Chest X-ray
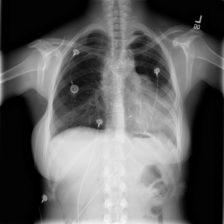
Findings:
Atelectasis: negative
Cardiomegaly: negative
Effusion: negative
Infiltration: positive
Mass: negative
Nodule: negative
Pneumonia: negative
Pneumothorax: negative
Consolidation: negative
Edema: negative
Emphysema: positive
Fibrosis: negative
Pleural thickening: positive
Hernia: negative